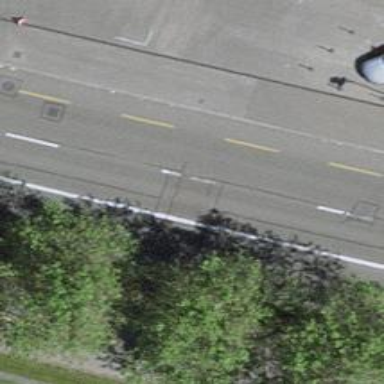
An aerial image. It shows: Primary highway with asphalt surface and dedicated lane for cycling on the left.